Question:
How can we create this shape in pure css?
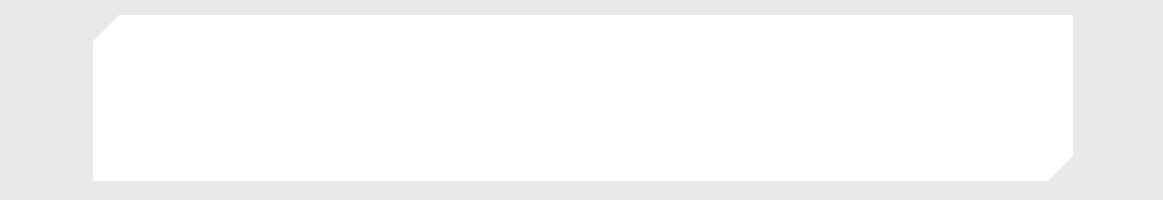
Answer: You can do it like the following:
> html
'''
<div class="topleft">
<div class="buttomright"></div>
</div>
'''
> and the css
'''
div {
height: 300px;
background: silver;
position: relative;
}
.topleft:after {
content:'';
position: absolute;
top: 0;
left: 0;
border-top: 80px solid white;
border-right: 80px solid silver;
width: 0;
}
.buttomright:before {
content:'';
position: absolute;
bottom: 0;
right: 0;
border-bottom: 80px solid white;
border-left: 80px solid silver;
width: 0;
}
'''
please see the <URL>